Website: bh-photo
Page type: customer-info-address
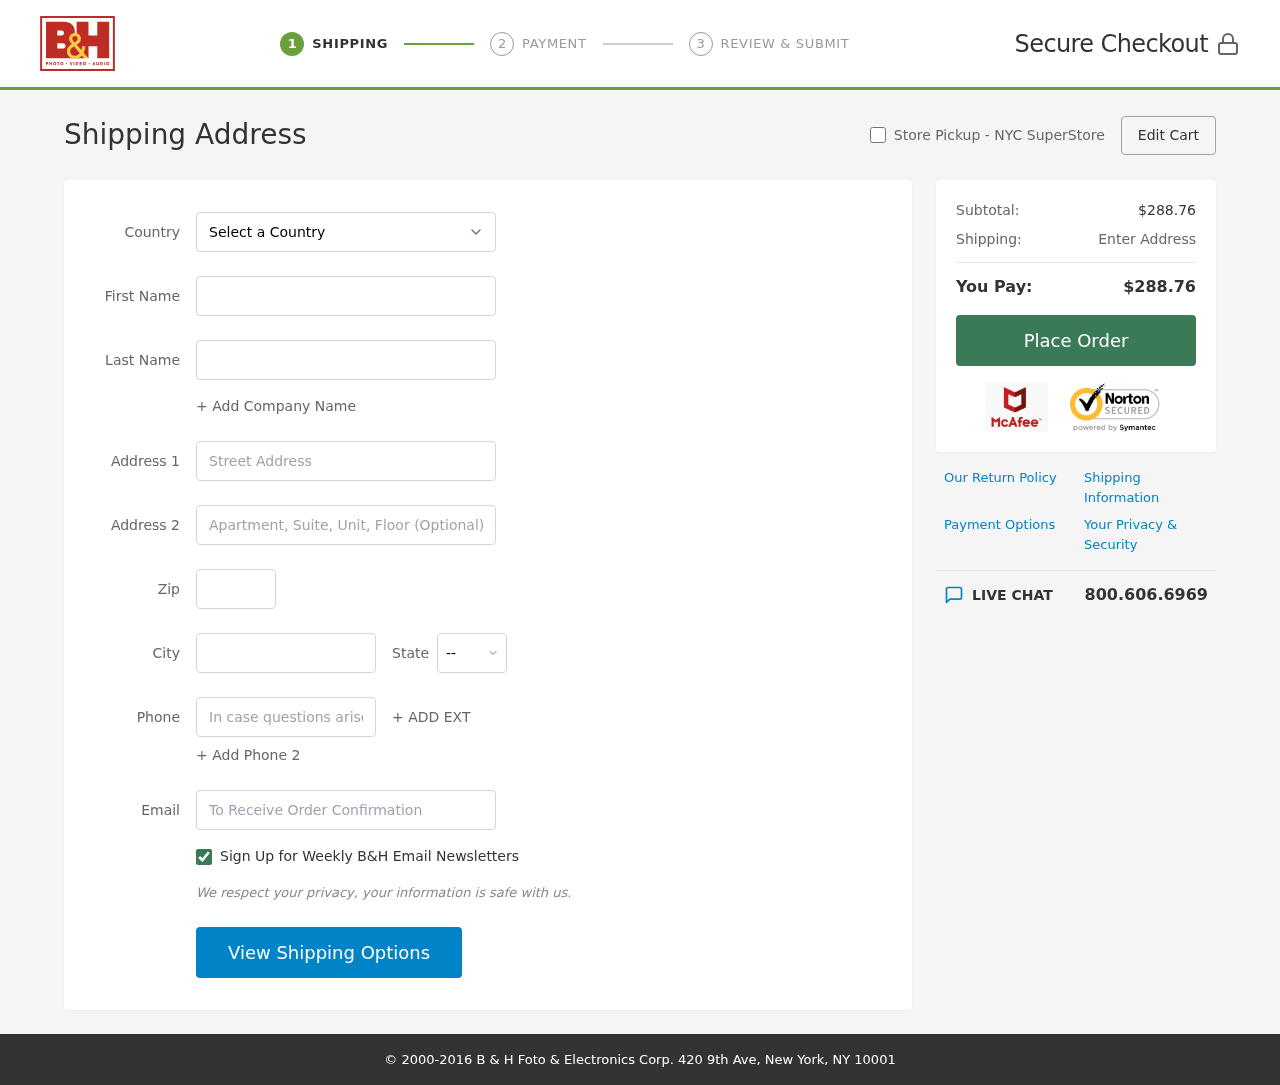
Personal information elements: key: PII_CITY
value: South Jeffrey
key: PII_COUNTRY
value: United States
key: PII_EMAIL
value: esmith@yahoo.com
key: PII_FIRSTNAME
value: Elizabeth
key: PII_LASTNAME
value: Smith
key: PII_PHONE
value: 7757586650
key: PII_POSTCODE
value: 27919
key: PII_STATE_ABBR
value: OK
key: PII_STREET
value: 4968 Ryan Throughway
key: PII_STREET2
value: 532 Zachary Burgs Suite 635
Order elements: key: ORDER_SUBTOTAL
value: $288.76
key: ORDER_TOTAL
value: $288.76